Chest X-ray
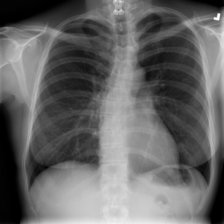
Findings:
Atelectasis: negative
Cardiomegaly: negative
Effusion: negative
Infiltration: negative
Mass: negative
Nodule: negative
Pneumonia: negative
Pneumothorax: negative
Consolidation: negative
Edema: negative
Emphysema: negative
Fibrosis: negative
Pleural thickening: negative
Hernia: negative